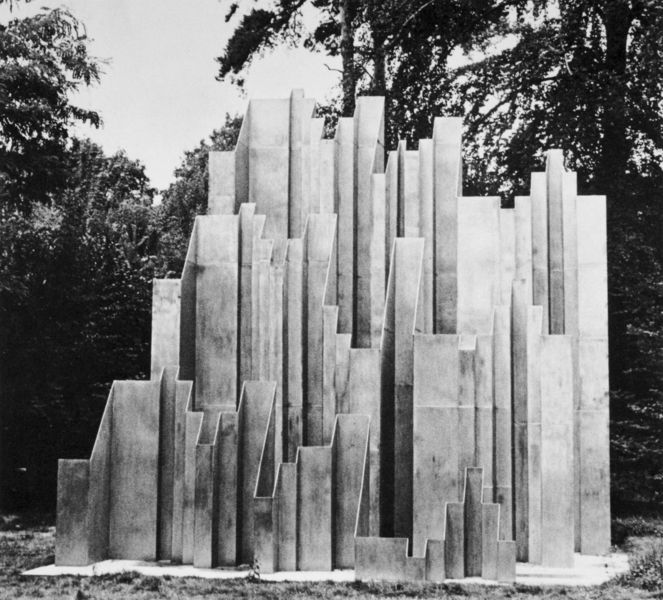
Titel: Plastische Darstellung der Takte 52-55 der Es-Moll-Fuge von J.S.Bach
Künstler: Heinrich (Henri Nouveau) Neugeboren
Standort: Leverkusen
Institution: Park des Krankenhauses
Schlagwörter: blätter, himmel, laub, schatten, weiß, bäume, kubismus, landschaft, äste, ausschnitt, grau, licht, schwarz, sockel, natur, zweige, wald, detail, reflexe, plastik, plinthe, foto, fotografie, photographie, denkmal, schwarzweiß, photo, ausstellung, geknickt, stahl, gefüge, aufnahme, geformt, aufragend, lixhtreflexe, stahlplastik